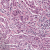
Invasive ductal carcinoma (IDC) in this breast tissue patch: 1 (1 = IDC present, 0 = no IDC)